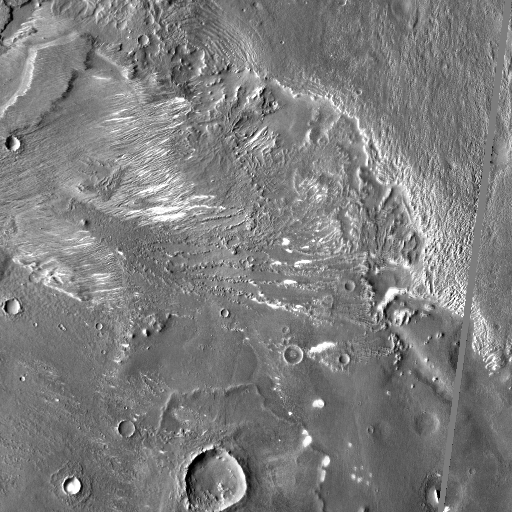
Crater classes present: Background, Other, Layered, Buried